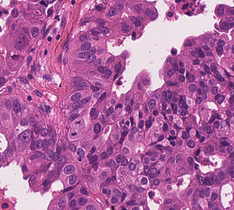
Tumor epithelial tissue: yes
Tumor-associated stroma tissue: yes
Normal tissue: no